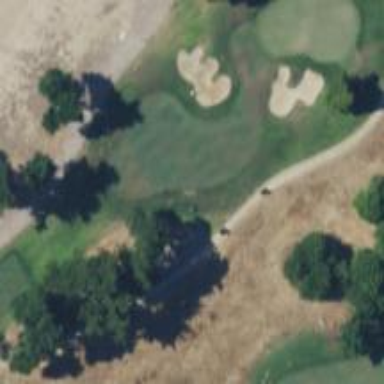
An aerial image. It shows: Service road used as golf cart path.